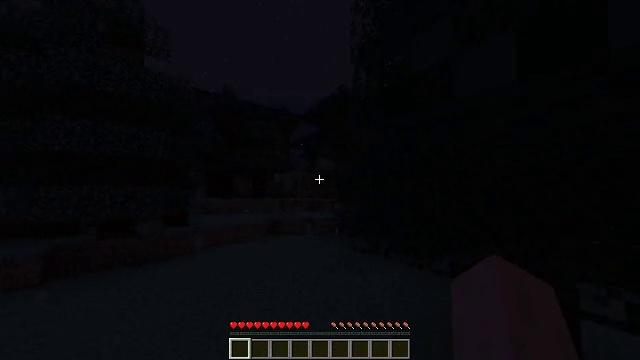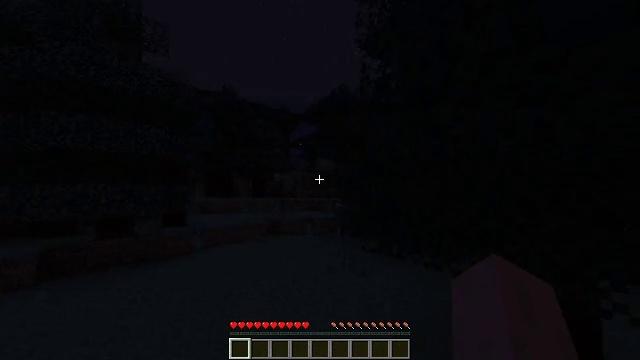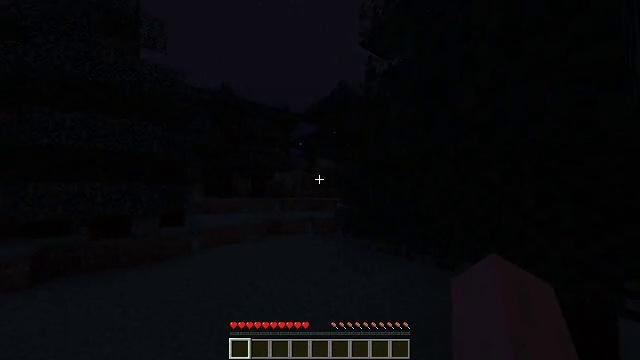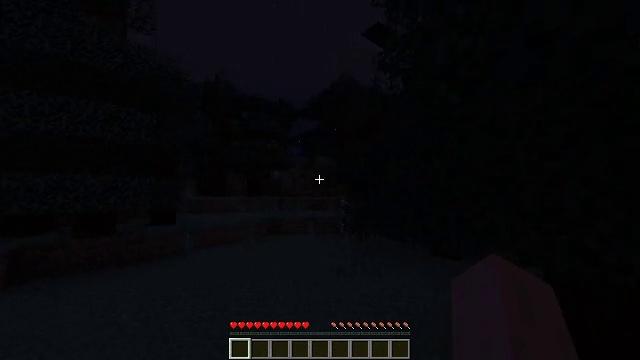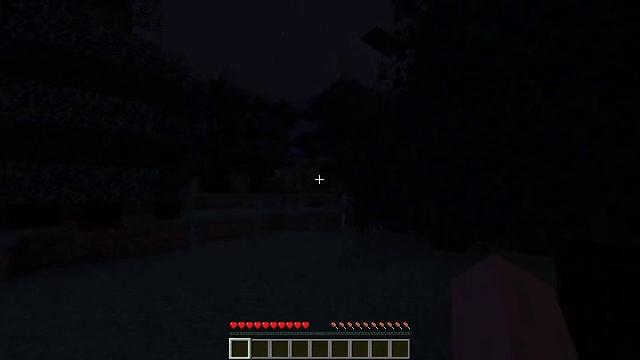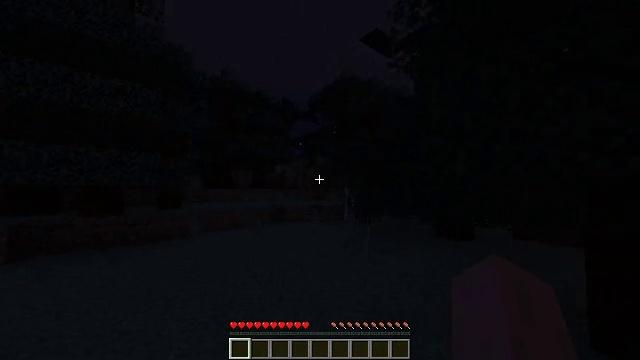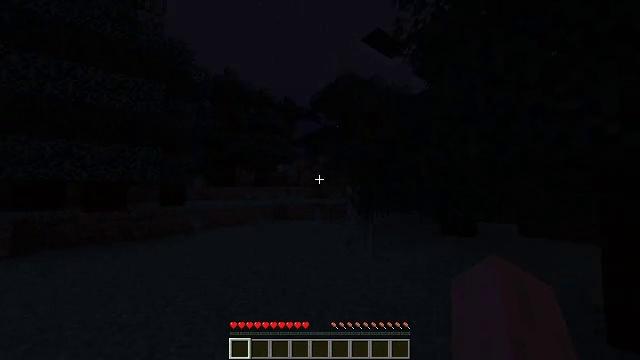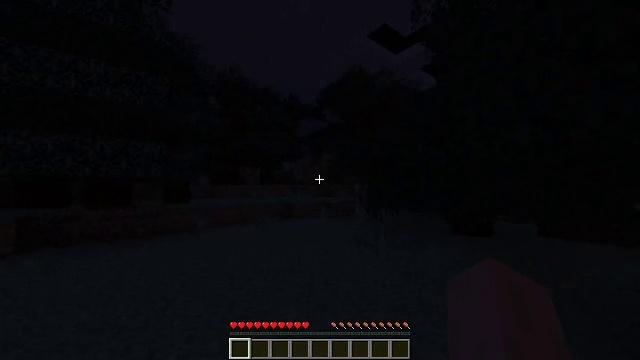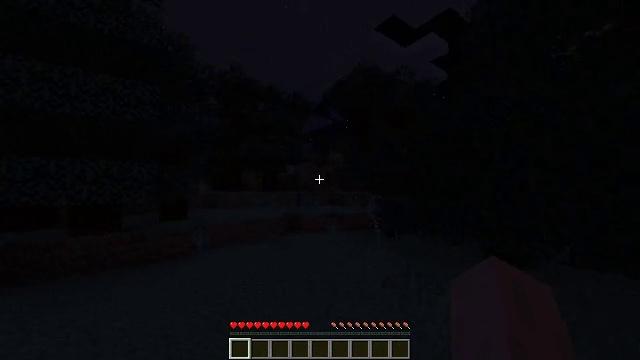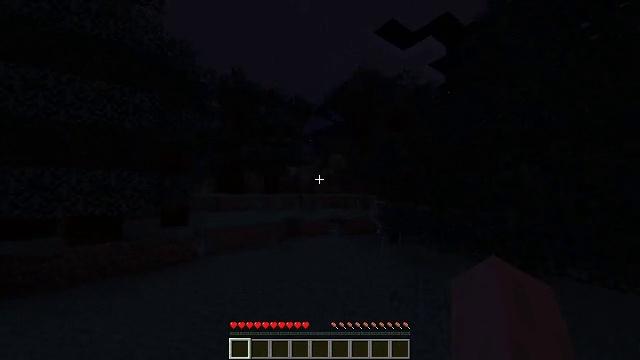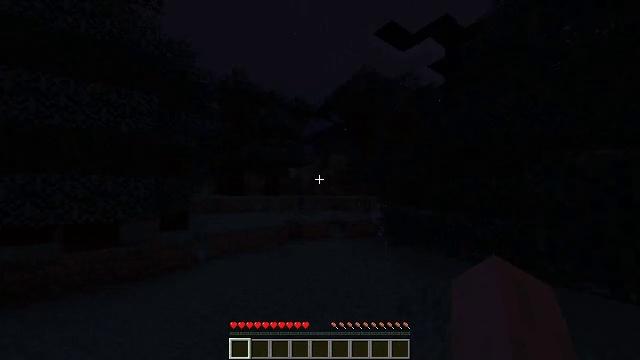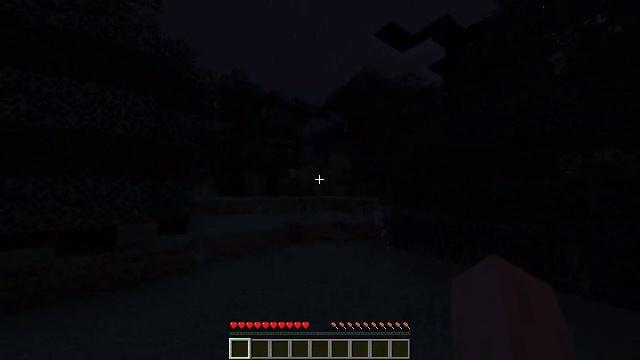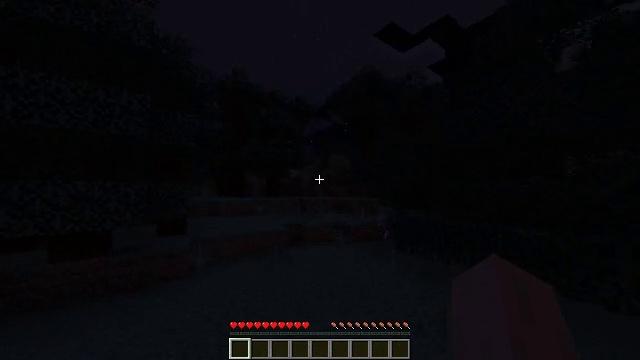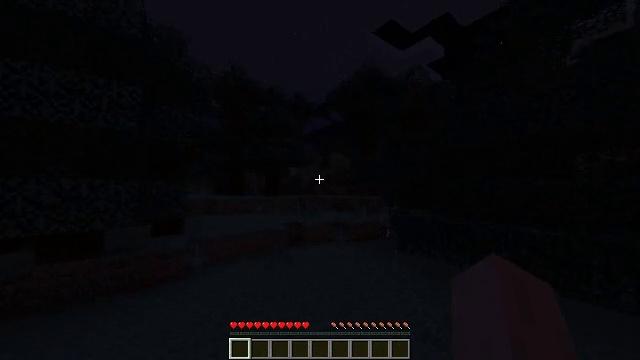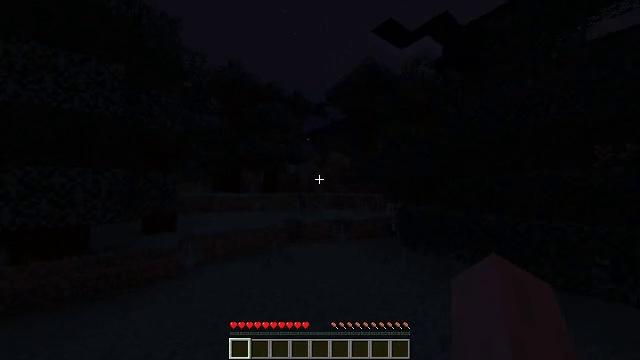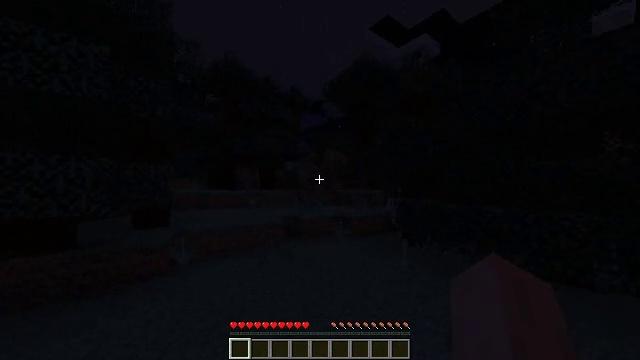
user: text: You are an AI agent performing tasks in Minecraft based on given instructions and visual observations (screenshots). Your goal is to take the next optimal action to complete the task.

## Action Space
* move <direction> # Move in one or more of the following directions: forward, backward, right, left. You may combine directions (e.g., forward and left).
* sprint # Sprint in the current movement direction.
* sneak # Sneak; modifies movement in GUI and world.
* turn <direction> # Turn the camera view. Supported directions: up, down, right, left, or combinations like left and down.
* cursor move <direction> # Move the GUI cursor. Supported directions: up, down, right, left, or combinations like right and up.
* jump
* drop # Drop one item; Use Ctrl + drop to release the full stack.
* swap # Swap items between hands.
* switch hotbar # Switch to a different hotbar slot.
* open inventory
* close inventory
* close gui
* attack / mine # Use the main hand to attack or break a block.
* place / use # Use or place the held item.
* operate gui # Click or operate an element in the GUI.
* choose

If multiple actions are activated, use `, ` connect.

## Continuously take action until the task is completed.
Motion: motion action
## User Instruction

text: Gather red mushroom blocks from the giant mushroom.
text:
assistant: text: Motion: move forward, sprint, jump
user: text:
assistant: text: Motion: move forward, sprint, jump
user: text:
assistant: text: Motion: move forward, sprint, jump
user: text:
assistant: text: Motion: move forward, sprint, jump
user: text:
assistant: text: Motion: move forward, sprint, jump
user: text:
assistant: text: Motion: move forward and move left, sprint, jump
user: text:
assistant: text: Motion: move forward and move left, sprint, turn left, jump
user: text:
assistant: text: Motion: move forward and move left, sprint, turn left, jump
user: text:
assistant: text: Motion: move forward, sprint, jump
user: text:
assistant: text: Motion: move forward, sprint, jump
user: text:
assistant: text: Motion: move forward, sprint, jump
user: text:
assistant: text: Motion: move forward, sprint, jump
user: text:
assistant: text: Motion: move forward, sprint, jump
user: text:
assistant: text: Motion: move forward, sprint, jump
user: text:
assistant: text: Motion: move forward, sprint, jump
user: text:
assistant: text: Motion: move forward, sprint, jump
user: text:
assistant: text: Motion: move forward, sprint, jump
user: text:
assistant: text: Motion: move forward, sprint, jump
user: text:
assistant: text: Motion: move forward, sprint, jump
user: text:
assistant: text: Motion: move forward, sprint, jump
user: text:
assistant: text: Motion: move forward, sprint, jump
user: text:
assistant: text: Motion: move forward, sprint, jump
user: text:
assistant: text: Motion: move forward, sprint, jump
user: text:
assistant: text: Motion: move forward, sprint, jump
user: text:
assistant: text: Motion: move forward, sprint, jump
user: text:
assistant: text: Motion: move forward, sprint
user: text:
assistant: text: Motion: move forward, sprint
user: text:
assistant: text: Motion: move forward, sprint
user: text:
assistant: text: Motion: move forward, sprint
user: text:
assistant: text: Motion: move forward, sprint